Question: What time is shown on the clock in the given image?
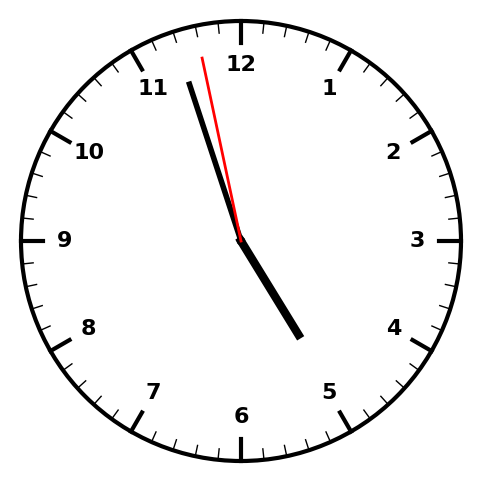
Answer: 04:56:58